Question: I have written a simple php script for download excel file which contain some MySQL data fetching by a MySQL query. Data is coming correctly but when I am printing that result in excel file, all fields are coming in the first column of excel file, which is not correct. I want single field in single column. what I am missing in the code. Please If anyone have any idea how to achieve that. Here is my code -
'''
include('db_connect.php');
$select = "select 'dp_id','client_id','invester_name','pan_no' from
(SELECT 'dp_id' , 'client_id' , 'invester_name' , 'pan_no'
FROM 'app_form' union all
SELECT 'dp_id','client_id','first_holder_name','first_holder_pan' FROM 'response_record')
tbl order by 'dp_id','client_id'";
//run mysql query and then count number of fields
$export = mysql_query ( $select )
or die ( "Sql error : " . mysql_error( ) );
$fields = mysql_num_fields ( $export );
//create csv header row, to contain table headers
//with database field names
for ( $i = 0; $i < $fields; $i++ ) {
$header .= mysql_field_name( $export , $i ) . ",";
}
//this is where most of the work is done.
//Loop through the query results, and create
//a row for each
while( $row = mysql_fetch_row( $export ) ) {
$line = '';
//for each field in the row
foreach( $row as $value ) {
//if null, create blank field
if ( ( !isset( $value ) ) || ( $value == "" ) ){
$value = ",";
}
//else, assign field value to our data
else {
$value = str_replace( '"' , '""' , $value );
$value = '"' . $value . '"' . ",";
}
//add this field value to our row
$line .= $value;
}
//trim whitespace from each row
$data .= trim( $line ) . "
";
}
//remove all carriage returns from the data
$data = str_replace( "
" , "" , $data );
$file_name = 'excel_data';
//create a file and send to browser for user to download
header("Content-type: application/vnd.ms-excel");
header( "Content-disposition: filename=".$file_name.".xls");
print "$header
$data";
exit;
'''
Here is the screen shot of excel file which I am getting after running this script-
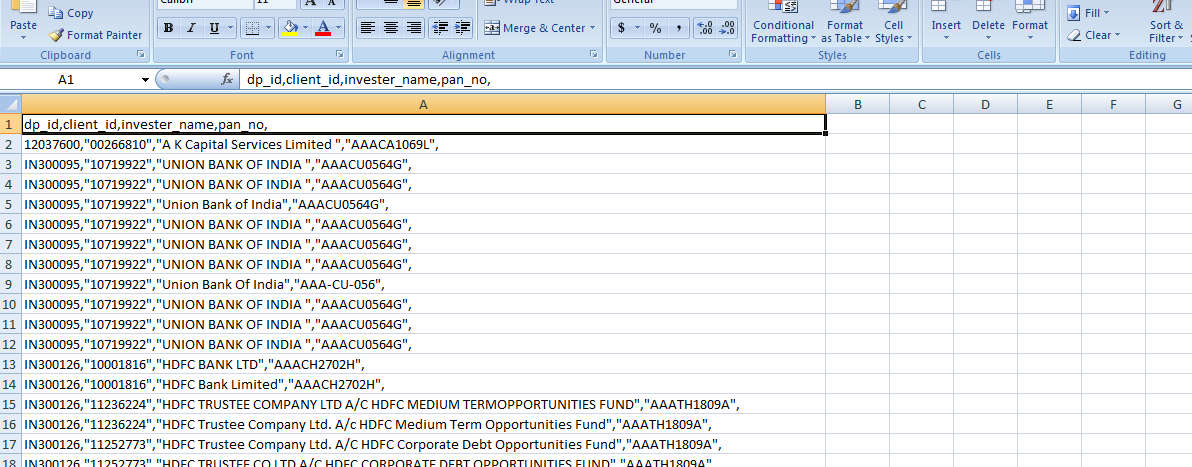
Answer: Replace following part of your code:
'''
foreach( $row as $value ) {
//if null, create blank field
if ( ( !isset( $value ) ) || ( $value == "" ) ){
$value = ",";
}
//else, assign field value to our data
else {
$value = str_replace( '"' , '""' , $value );
$value = '"' . $value . '"' . ",";
}
//add this field value to our row
$line .= $value;
}
'''
With :
'''
foreach( $row as $value ) {
//if null, create blank field
if ( ( !isset( $value ) ) || ( $value == "" ) ){
$value = " ";
}
//else, assign field value to our data
else {
$value = str_replace( '"' , '""' , $value );
$value = '"' . $value . '"' . " ";
}
//add this field value to our row
$line .= $value;
}
'''
and check it works for me